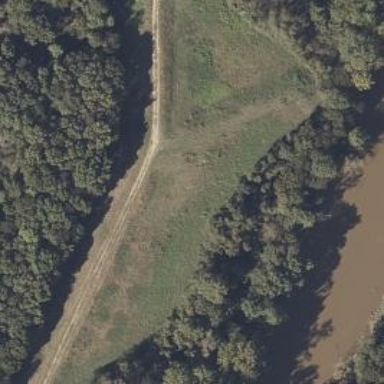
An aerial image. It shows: Track road running alongside dyke embankment.